Aerial crown-view tile of a tropical tree (Barro Colorado Island, Panama), acquired 20241014:
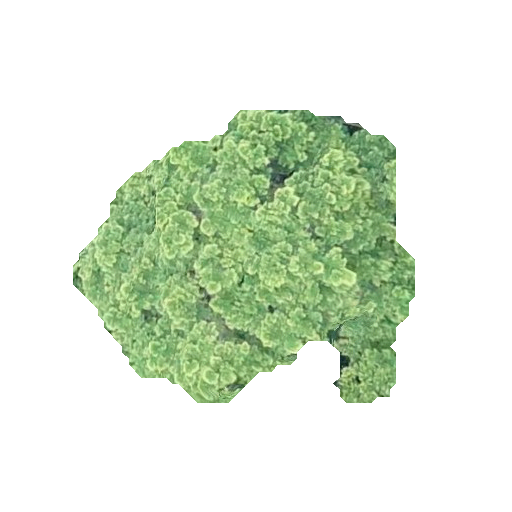
Species: Terminalia amazonia
GBIF accepted scientific name: Terminalia amazonica
Crown area: 111.91 m²